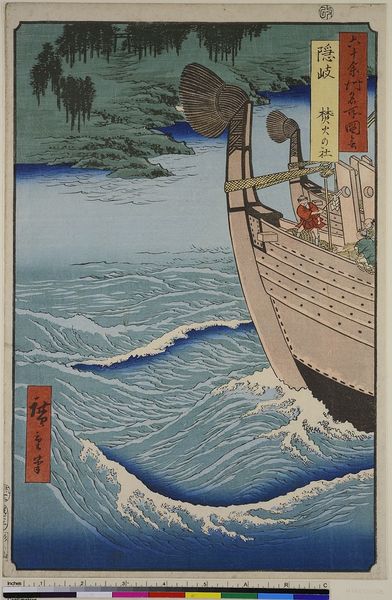
Titel: Die Provinz Oki: der Takuhi Schrein, Blatt 44 aus der Serie: Berühmte Orte der rund 60 Provinzen
Künstler: Utagawa Hiroshige
Standort: Hamburg
Institution: Museum für Kunst und Gewerbe Hamburg
Schlagwörter: meer, boot, holzschnitt, welle, kutter, druckgraphik, druckgrafik, zeit, farbholzschnitt, mer, sea, edo, reproduktionen, druckerzeugnisse, küste, ukiyo